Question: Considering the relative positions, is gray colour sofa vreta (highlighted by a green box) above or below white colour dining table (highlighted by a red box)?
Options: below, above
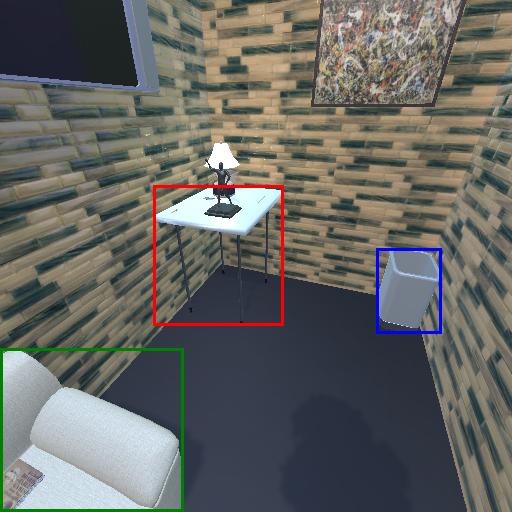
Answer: below